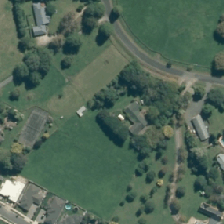
Land cover: urban_build_up